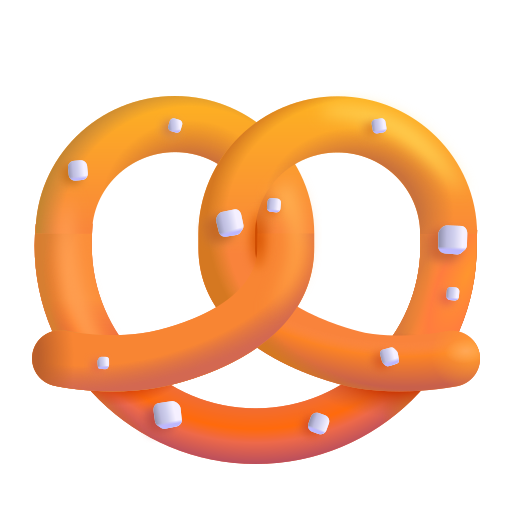
pretzel color